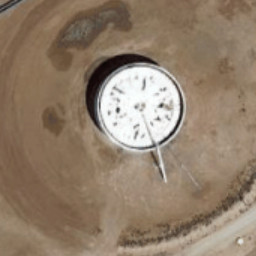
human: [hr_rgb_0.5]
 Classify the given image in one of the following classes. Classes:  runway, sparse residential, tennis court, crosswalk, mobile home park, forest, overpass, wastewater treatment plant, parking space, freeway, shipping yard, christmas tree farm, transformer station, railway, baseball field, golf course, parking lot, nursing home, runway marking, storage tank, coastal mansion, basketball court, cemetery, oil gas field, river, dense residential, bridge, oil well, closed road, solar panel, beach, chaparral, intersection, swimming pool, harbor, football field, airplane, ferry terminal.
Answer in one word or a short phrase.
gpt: storage tank